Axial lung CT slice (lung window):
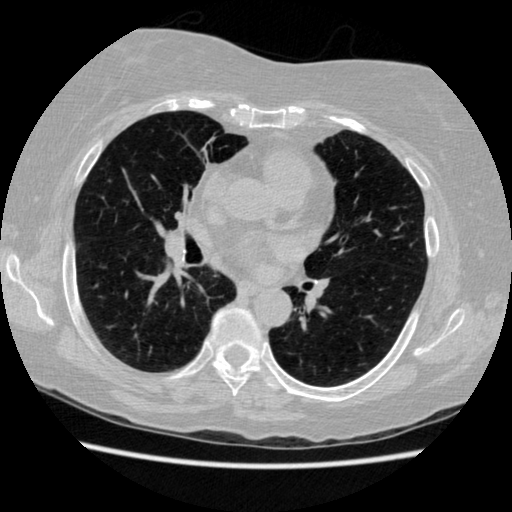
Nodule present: no